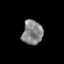
Tissue: prostate
Cell type: T cells
Senescence score: 0.3585
Nuclear area (px): 486
Mean DAPI intensity: 132.414